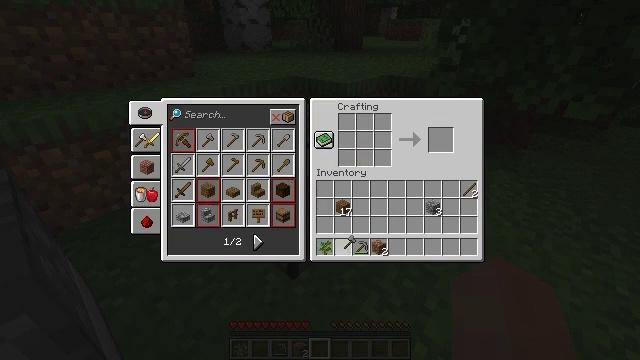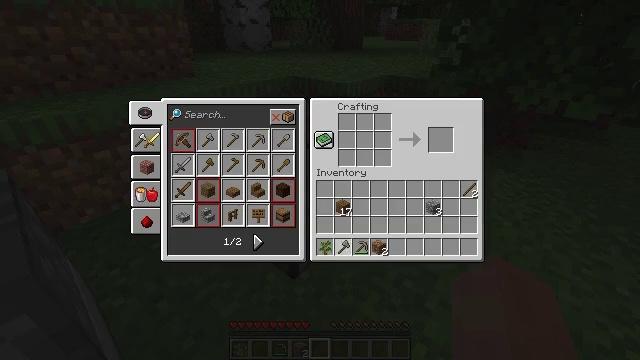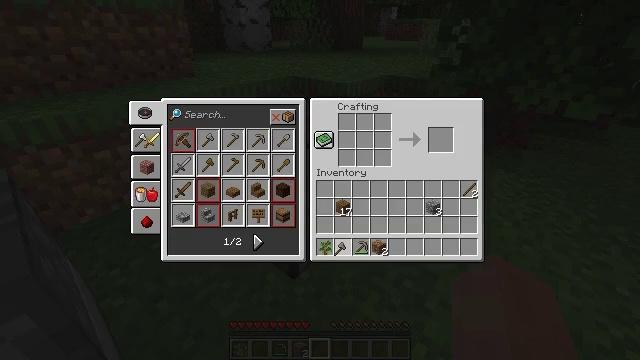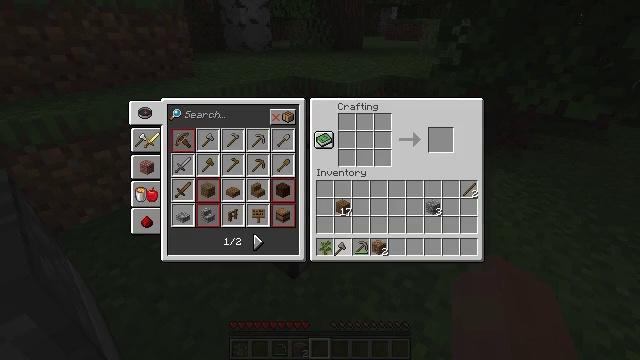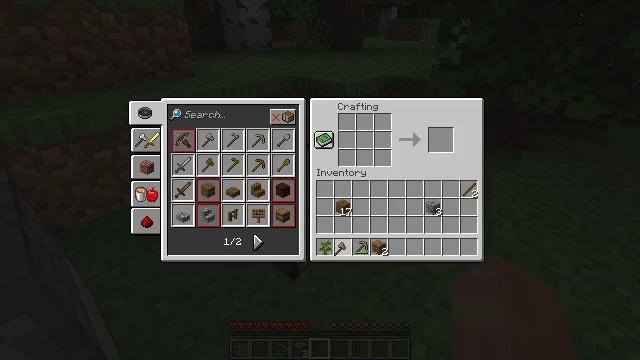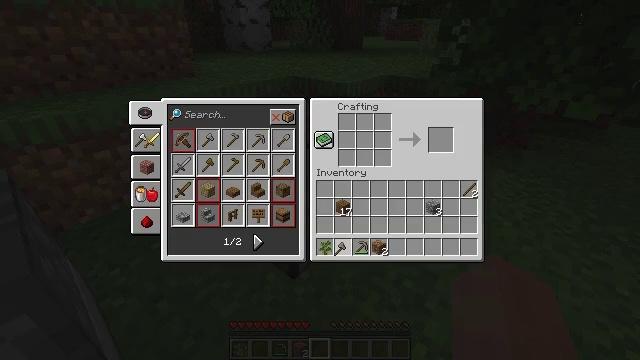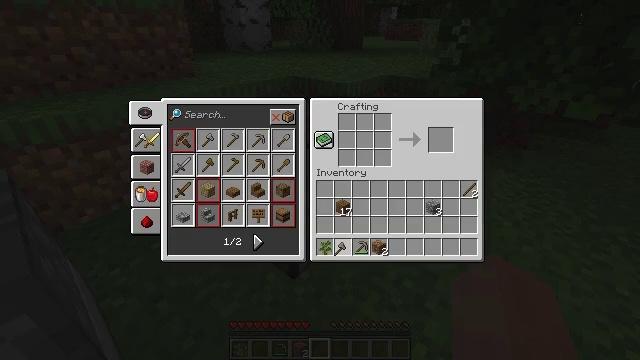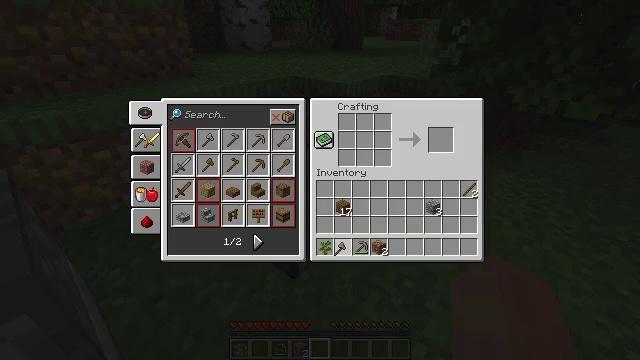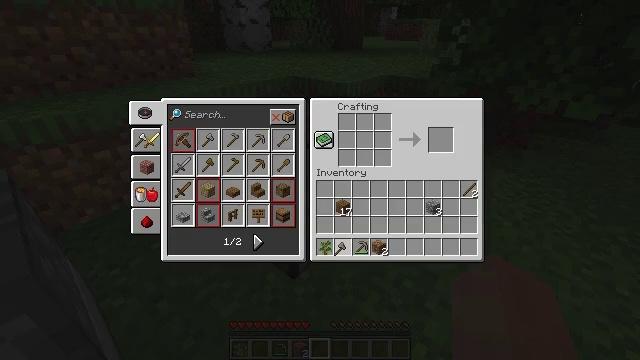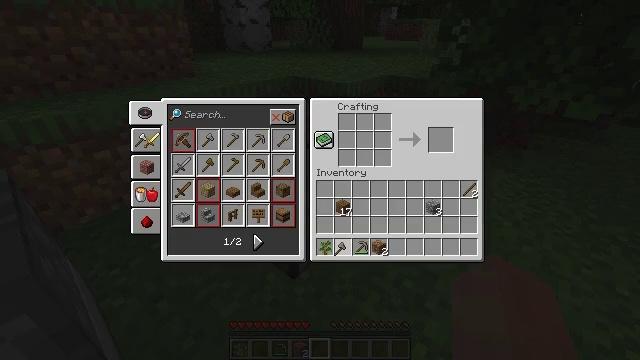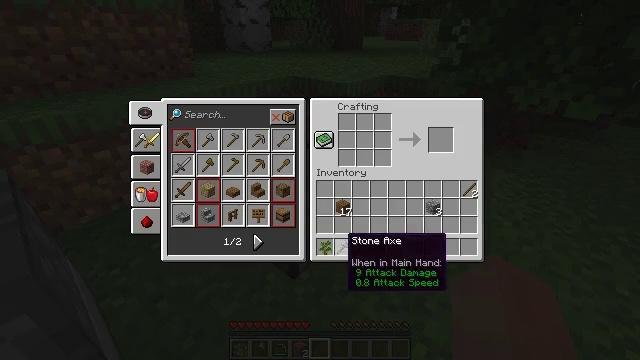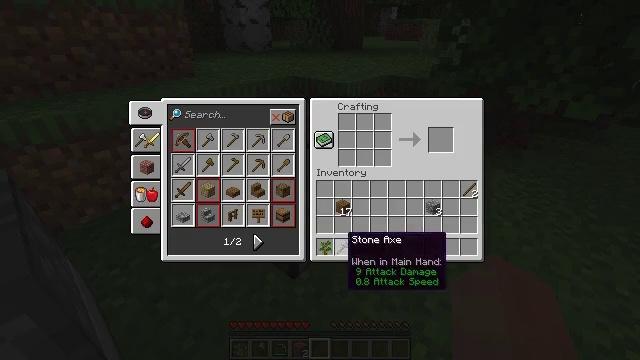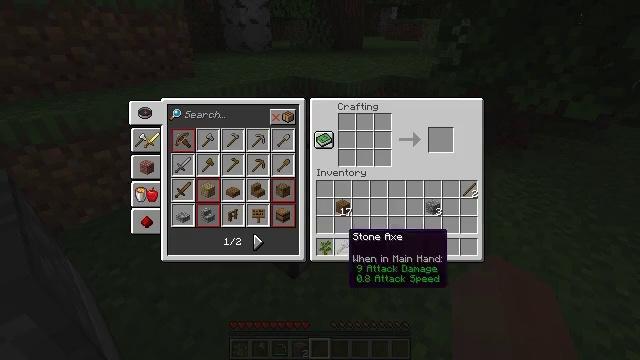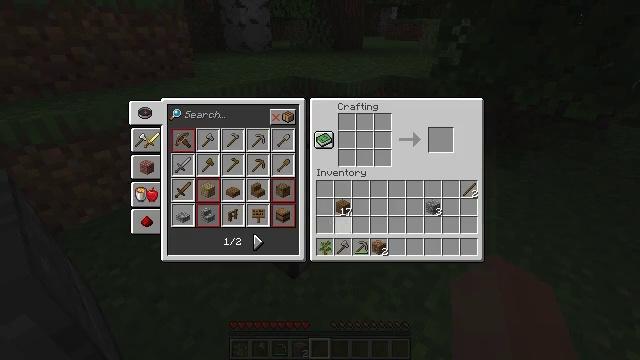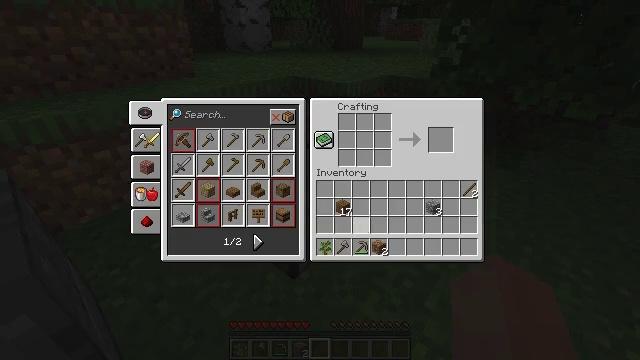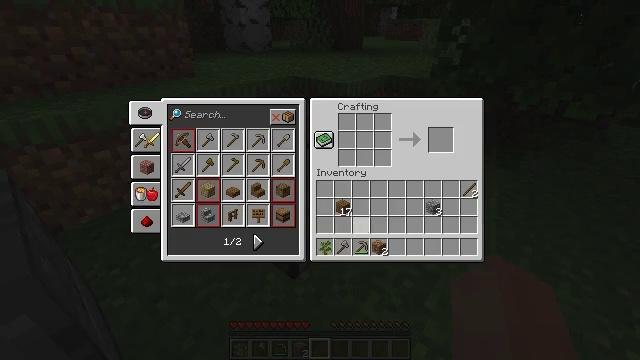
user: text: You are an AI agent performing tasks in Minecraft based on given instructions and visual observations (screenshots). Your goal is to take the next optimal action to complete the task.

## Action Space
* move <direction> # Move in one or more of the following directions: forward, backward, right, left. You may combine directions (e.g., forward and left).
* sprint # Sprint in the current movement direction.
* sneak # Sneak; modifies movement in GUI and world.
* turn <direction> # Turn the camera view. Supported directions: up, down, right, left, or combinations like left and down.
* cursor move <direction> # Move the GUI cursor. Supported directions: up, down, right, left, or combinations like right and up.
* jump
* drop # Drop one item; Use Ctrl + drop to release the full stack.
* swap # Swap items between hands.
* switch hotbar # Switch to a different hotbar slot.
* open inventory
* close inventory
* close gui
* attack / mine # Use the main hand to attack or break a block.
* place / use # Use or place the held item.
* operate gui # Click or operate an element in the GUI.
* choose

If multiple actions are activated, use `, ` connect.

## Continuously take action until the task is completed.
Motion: motion action
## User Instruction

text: Trim the tree by mining oak leaves.
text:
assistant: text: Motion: no_op
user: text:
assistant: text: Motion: no_op
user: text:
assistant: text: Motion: no_op
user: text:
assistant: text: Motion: no_op
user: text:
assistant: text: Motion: no_op
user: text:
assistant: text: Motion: no_op
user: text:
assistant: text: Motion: attack / mine
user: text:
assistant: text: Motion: attack / mine
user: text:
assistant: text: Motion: attack / mine
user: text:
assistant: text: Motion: no_op
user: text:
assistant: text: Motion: no_op
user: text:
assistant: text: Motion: no_op
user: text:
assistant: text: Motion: no_op
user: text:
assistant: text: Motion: no_op
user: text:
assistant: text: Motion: no_op
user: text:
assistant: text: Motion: no_op
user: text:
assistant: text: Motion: no_op
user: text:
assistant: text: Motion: no_op
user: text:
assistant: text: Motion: open inventory
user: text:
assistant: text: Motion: open inventory
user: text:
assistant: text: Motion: open inventory
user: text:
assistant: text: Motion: turn right
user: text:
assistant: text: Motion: turn right
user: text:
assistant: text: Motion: turn right and up
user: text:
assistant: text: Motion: turn right and up
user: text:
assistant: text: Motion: turn right and up
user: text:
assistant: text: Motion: turn right and up
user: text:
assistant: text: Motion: turn right
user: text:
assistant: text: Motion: turn right
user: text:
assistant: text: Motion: turn right